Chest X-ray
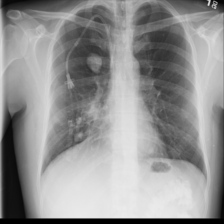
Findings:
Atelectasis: negative
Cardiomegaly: negative
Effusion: negative
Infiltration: negative
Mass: positive
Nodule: positive
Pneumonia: negative
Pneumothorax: negative
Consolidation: negative
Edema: negative
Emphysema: negative
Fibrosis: negative
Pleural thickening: negative
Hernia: negative